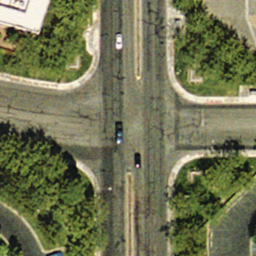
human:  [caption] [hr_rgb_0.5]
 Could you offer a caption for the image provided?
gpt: An intersection with a few cars on the road .

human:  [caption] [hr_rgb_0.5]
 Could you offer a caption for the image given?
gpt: An intersection only with some plants at the corners .

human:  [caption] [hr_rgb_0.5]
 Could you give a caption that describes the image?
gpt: A busy intersection with some plants at the corners .

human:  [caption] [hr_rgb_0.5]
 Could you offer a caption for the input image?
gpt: An intersection with two roads are not vertical to each other .

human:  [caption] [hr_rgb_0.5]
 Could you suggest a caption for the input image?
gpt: An intersection with two roads are not vertical to each other .